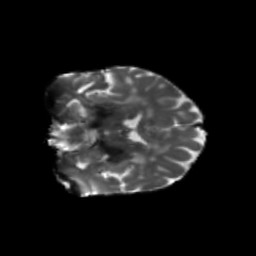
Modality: T2w
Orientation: coronal
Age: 62
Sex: female
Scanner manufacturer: siemens
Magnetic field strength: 3 T
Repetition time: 5.25 s
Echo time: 0.08 s